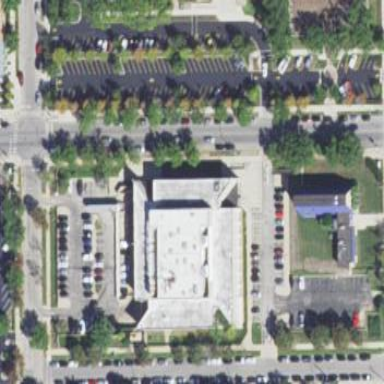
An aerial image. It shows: Mortuary located in office building.